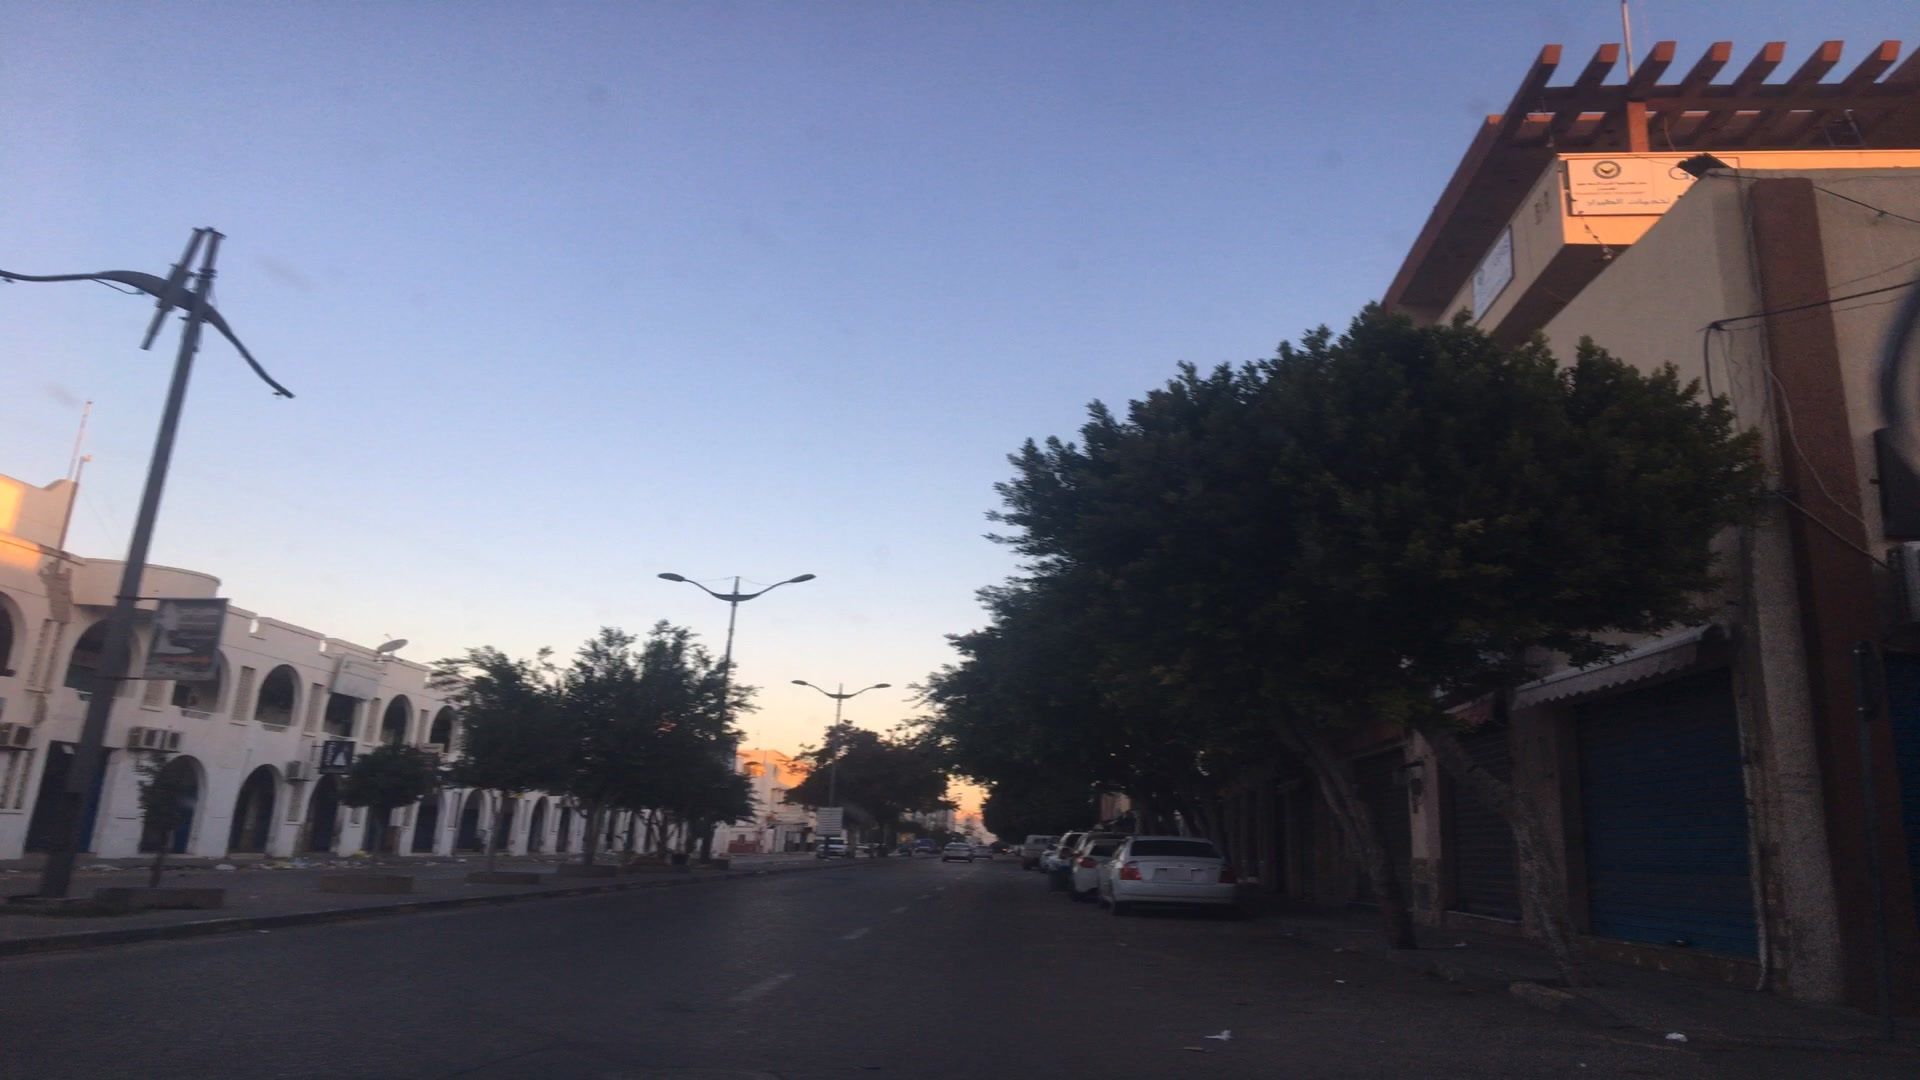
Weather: clear
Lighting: dusk/dawn
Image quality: good
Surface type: walking surface
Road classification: primary
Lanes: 2
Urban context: urban centre
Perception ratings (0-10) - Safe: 3.44, Lively: 9.16, Beautiful: 1.29, Boring: 4.9, Depressing: 5.16, Wealthy: 4.15